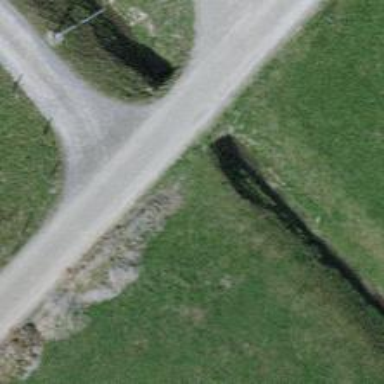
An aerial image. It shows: Culvert tunnel.